三年级 · 度量几何学
大家一起来算一算, 一片这样的杨树叶片有多少平方厘米? 合多少平方米? 1000 片树叶一天能制造多少克氧气？（每平方米每天能制造 75 克氧气）

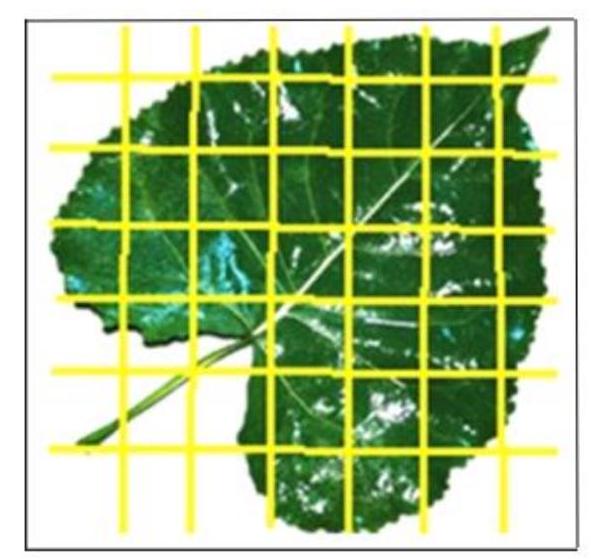
答案: 解35 平方厘米 0.0035 平方米 262.5 克

【分析】估计不规则图形面积的大小, 可以用数单位面积的方法. 1000 片叶子有多少平方米就有多少个 75 克的氧气生成.

【详解】 35 平方厘米 $=0.35$ 平方分米 $=0.0035$ 平方厘米,

$75 \times(0.0035 \times 1000)=262.5($ 克 $)$